Question: I'm very new to JavaScript. I'm reading from JavaScript good parts. It says :
> Every function object is also created with a property
So I did something like this :
'''
function test() {
}
console.log(test.prototype);
'''
Using Chrome's developer tools, I find the output as follows :

I'm really confused with this output. Why does 'constructor''s 'prototype' property again nested with 'constructor'? And why does this goes on like a ? Where I'm missing the concept?
Thanks in advance.
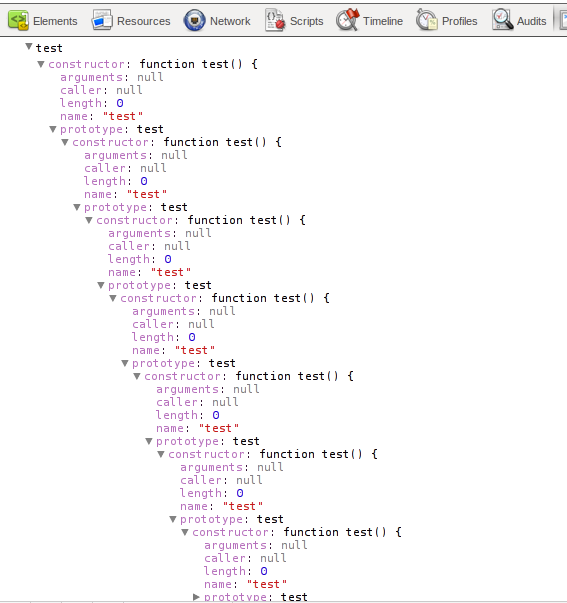
Answer: The 'prototype' property of a function holds the object from which all instances of that function will inherit when created with the 'new' operator. And all these prototype objects (usually) have a 'constructor' property which points back to the function - there you have the circular reference. So, as a 'new test()' inherits that property, '(new test).constructor === test' evaluates to 'true'.
You will need to distinguish between the 'prototype' property of a function object and the prototype object from which an object inherits - often referenced as "the internal '[[prototype]]' property".
A constructor is a function, not to say a 'Function', and has both. Therefore it inherits from the 'Function.prototype' object - where the 'constructor' property says that all functions are constructed by the 'Function' constructor. If your developers console would show the prototype of 'Function' objects, you could see them. I think there is an option in the settings.
So, the famous "prototype chain" is not about the 'constructor' and/or 'prototype' properties, but about the prototype object from which that object inherits from:
'''
function test() {} new test()
(a Function) (a test instance)
|| ||
|| ||
\/ \/
Function.prototype test.prototype
(a Function, by spec) (an Object)
|| ||
|| ||
\/ \/
Object.prototype Object.prototype
|| ||
|| ||
\/ \/
null null
'''